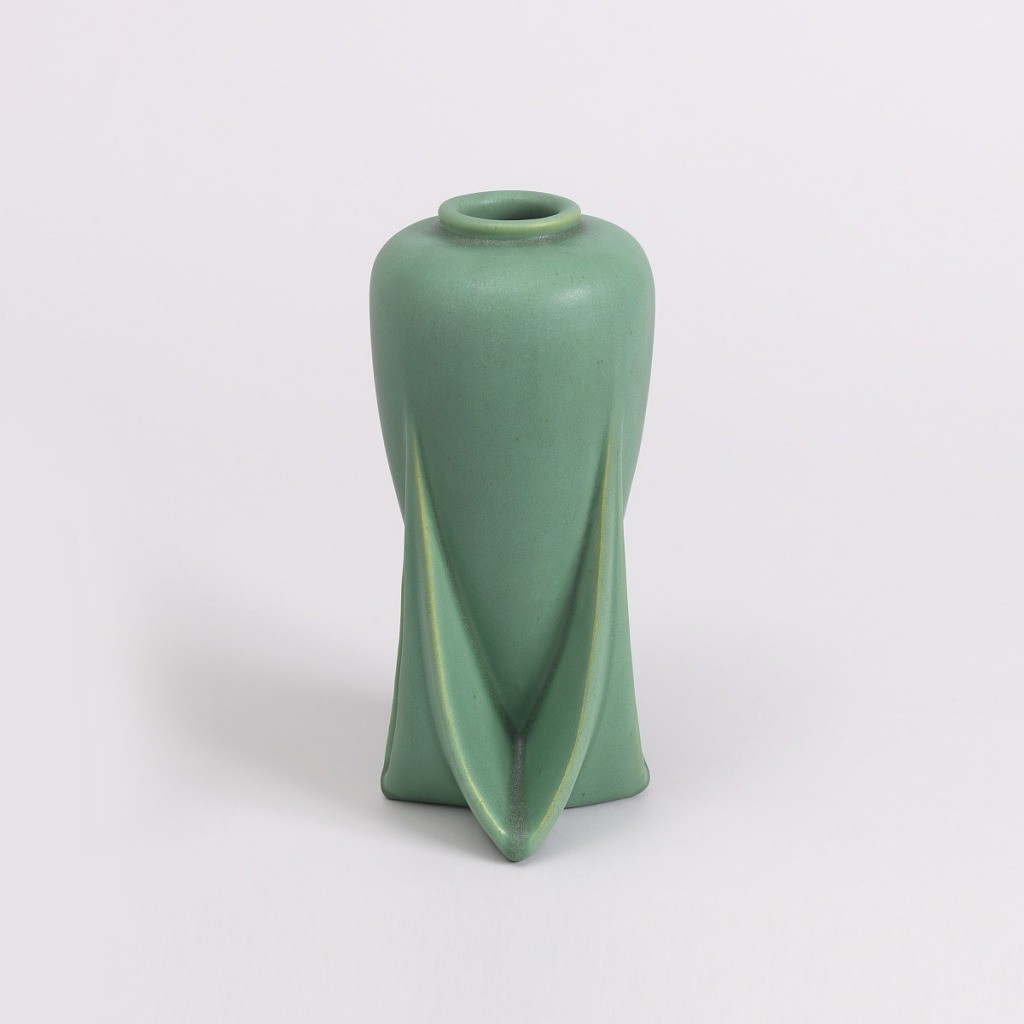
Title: Vase
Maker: The Gates Potteries, 1890 – 1930
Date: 1905–20
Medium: Earthenware
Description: Moss green, four-handled buttress form. Buff-colored clay body, cast. Baluster body tapering to a point at base; low ring neck on shoulder. Supported by four buttress-like feet that extend upward to mid-body. Allover pale silvery-green matte glaze; no decoration. Glaze thick in recessed areas, some crystalization. Bottom and interior glazed.